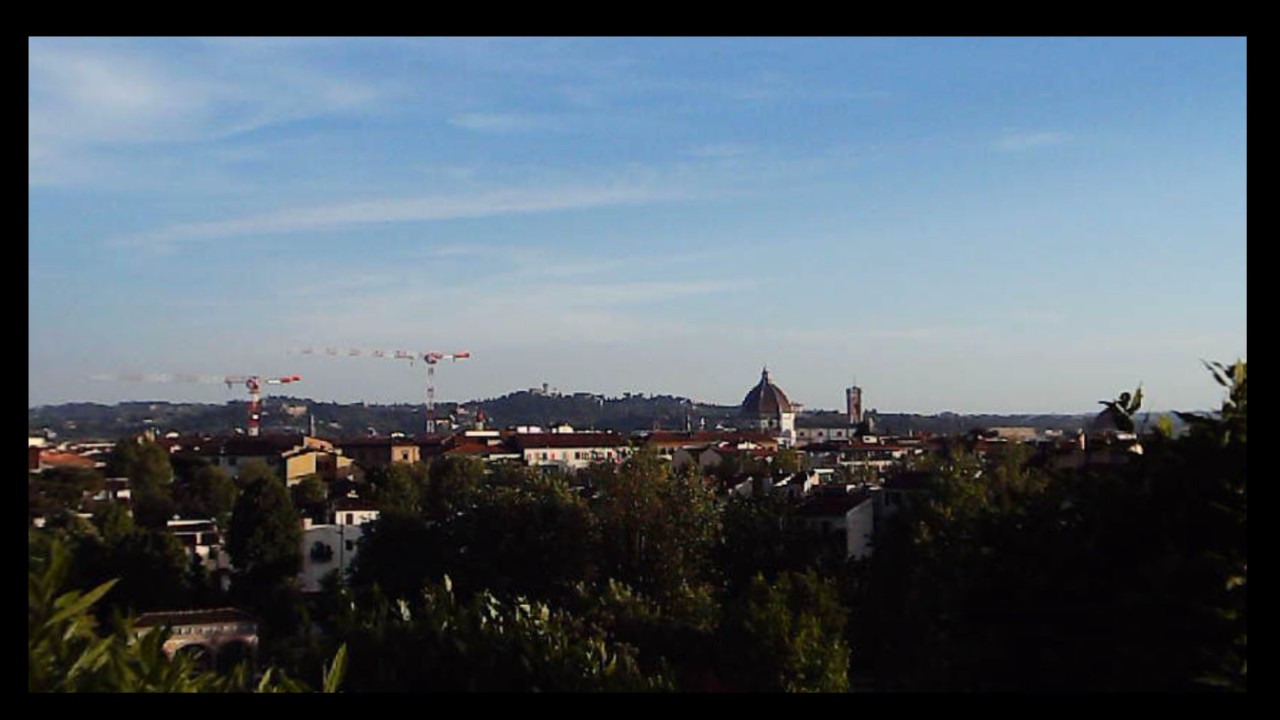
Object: Betafpv air75